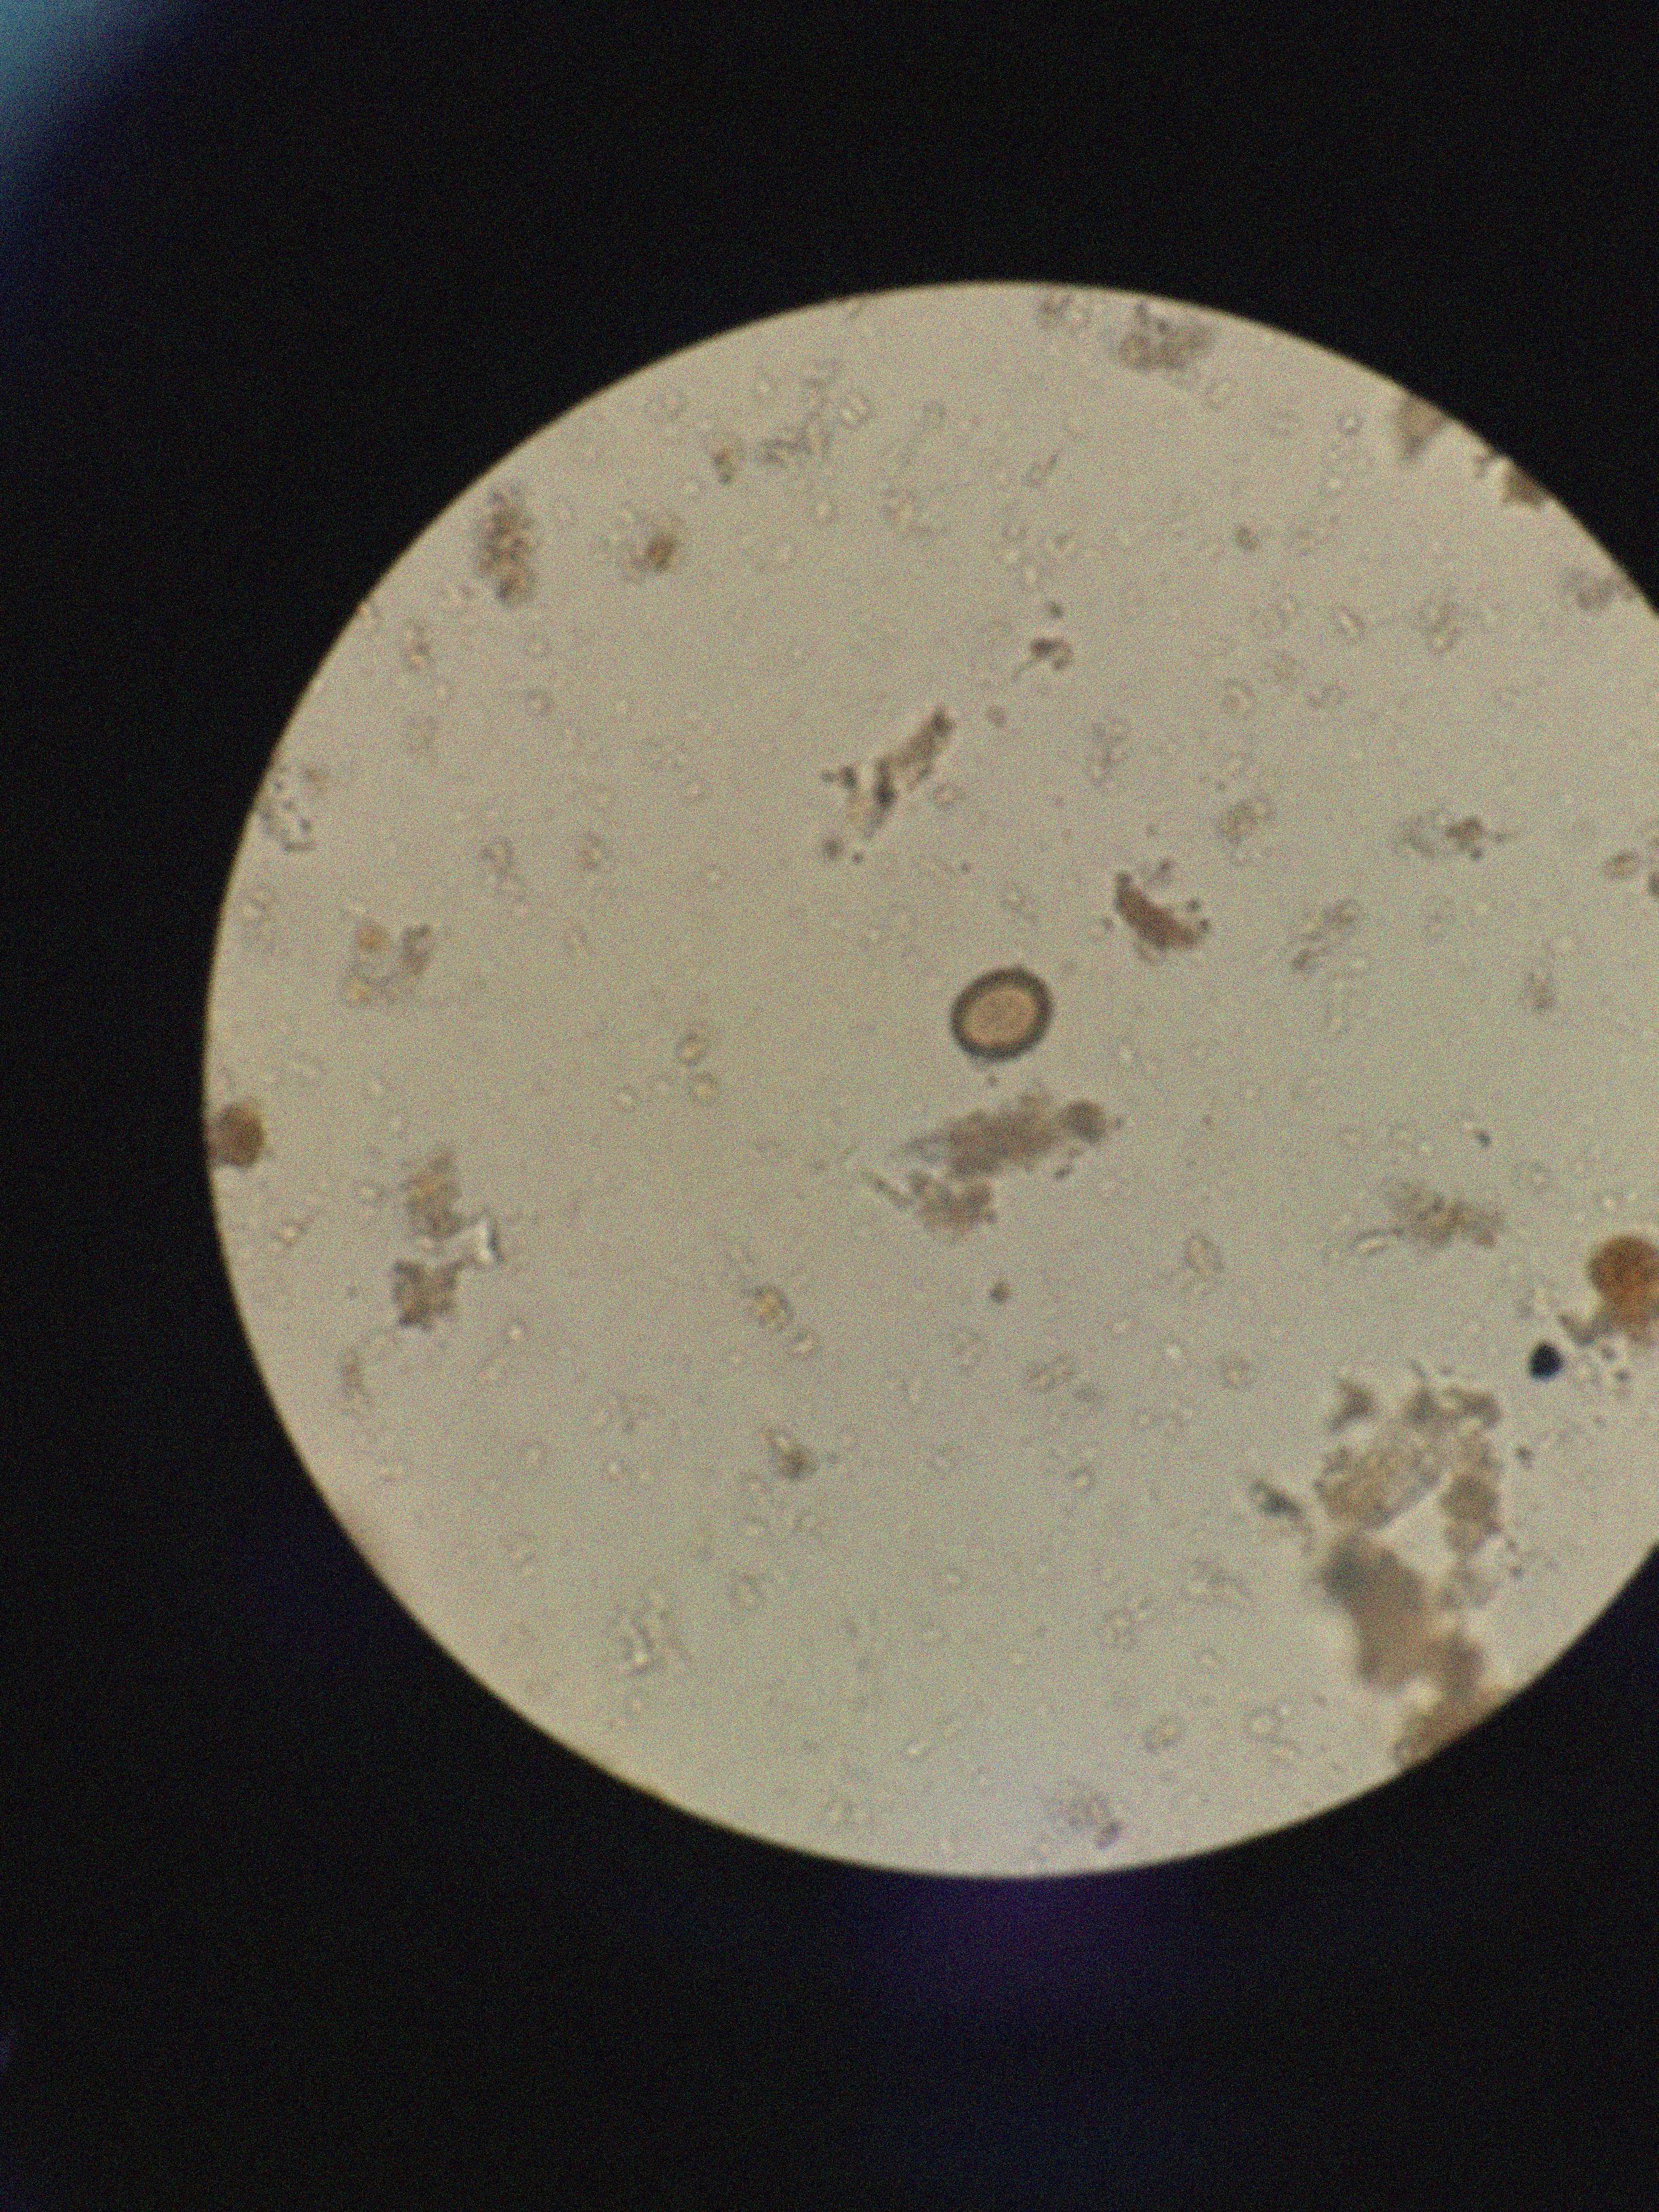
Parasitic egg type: Taenia spp. egg